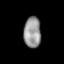
Tissue: prostate
Cell type: T cells
Senescence score: 0.2965
Nuclear area (px): 529
Mean DAPI intensity: 148.234